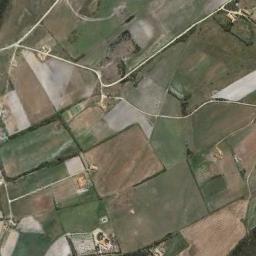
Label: terrace